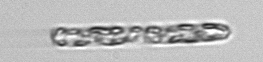
Label: Dactyliosolen_fragilissimus